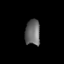
Tissue: lung
Cell type: Endothelial cells
Senescence score: 0.6167
Nuclear area (px): 377
Mean DAPI intensity: 106.597